Question: I want to use hadoop to compute the distance bewteen points and sort their result order by key, when run 'hadoop jar knn.jar input output', I get the errors as follows:
'''
13/11/28 15:35:38 INFO mapred.JobClient: Task Id : attempt_2013
10221205_0036_m_000000_0, Status : FAILED
java.io.IOException: Type mismatch in key from map: expected or
g.apache.hadoop.io.Text, recieved org.apache.hadoop.io.DoubleWr
itable
at org.apache.hadoop.mapred.MapTask$MapOutputBuffer.col
lect(MapTask.java:1019)
at org.apache.hadoop.mapred.MapTask$NewOutputCollector.
write(MapTask.java:690)
at org.apache.hadoop.mapreduce.TaskInputOutputContext.w
rite(TaskInputOutputContext.java:80)
at xautjzd.knn.hadoop.apache.KNN$KNNMapper.map(KNN.java
:35)
at xautjzd.knn.hadoop.apache.KNN$KNNMapper.map(KNN.java
:1)
at org.apache.hadoop.mapreduce.Mapper.run(Mapper.java:1
45)
at org.apache.hadoop.mapred.MapTask.runNewMapper(MapTas
k.java:764)
at org.apache.hadoop.mapred.MapTask.run(MapTask.java:36
4)
at org.apache.hadoop.mapred.Child$4.run(Child.java:255)
at java.security.AccessController.doPrivileged(Native M
ethod)
at javax.security.auth.Subject.doAs(Subject.java:415)
at org.apache.hadoop.security.UserGroupInformation.doAs
(UserGroupInformation.java:1190)
at org.apache.hadoop.mapred.Child.main(Child.java:249)
'''
My Code:

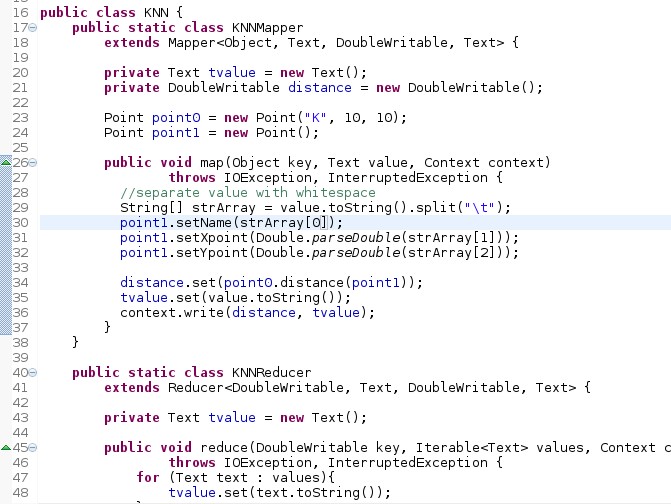
Answer: It looks like you have set 'conf.setOutputKeyClass(Text.class)' where as it should be 'conf.setOutputKeyClass(DoubleWrtable.class)'